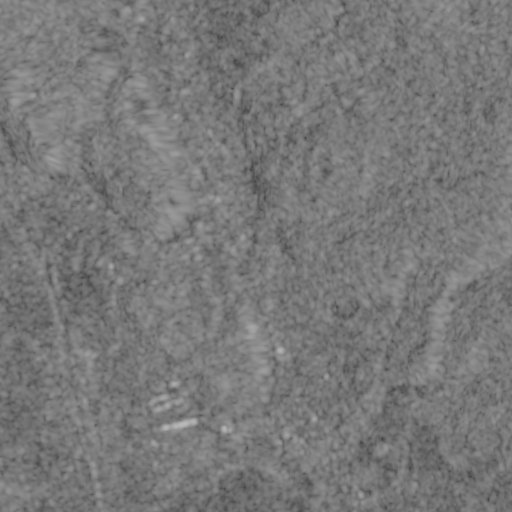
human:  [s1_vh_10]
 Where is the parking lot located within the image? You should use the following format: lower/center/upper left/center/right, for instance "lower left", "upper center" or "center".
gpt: The parking lot is located in the lower left of the image.
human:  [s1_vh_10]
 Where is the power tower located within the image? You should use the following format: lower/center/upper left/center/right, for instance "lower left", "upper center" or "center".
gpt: There is no power tower in the image.

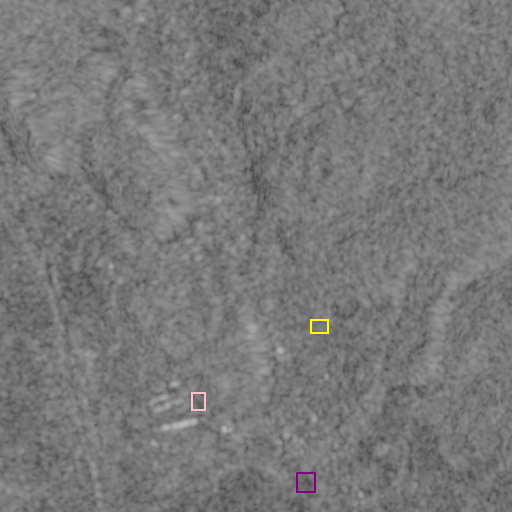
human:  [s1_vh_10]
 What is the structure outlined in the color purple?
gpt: The structure outlined in purple is a park.
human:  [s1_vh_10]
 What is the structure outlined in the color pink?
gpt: The structure outlined in pink is a parking lot.
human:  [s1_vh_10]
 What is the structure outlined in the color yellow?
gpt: The structure outlined in yellow is a power substation.
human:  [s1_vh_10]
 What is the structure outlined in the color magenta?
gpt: There is no magenta outline.